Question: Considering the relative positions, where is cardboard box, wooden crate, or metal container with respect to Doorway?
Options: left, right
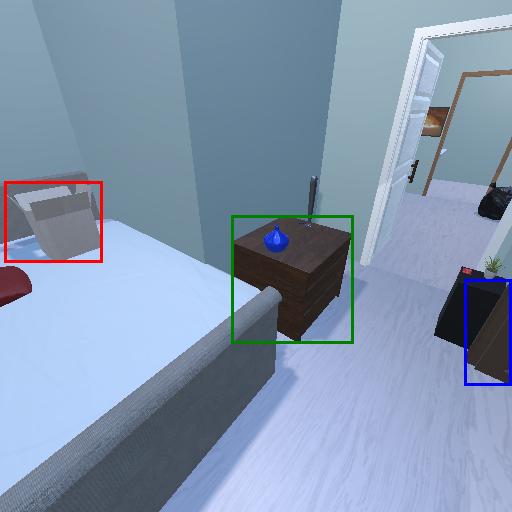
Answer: left